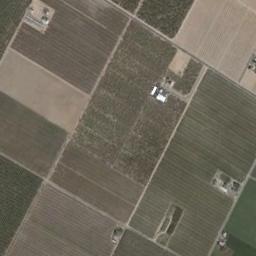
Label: rectangular_farmland